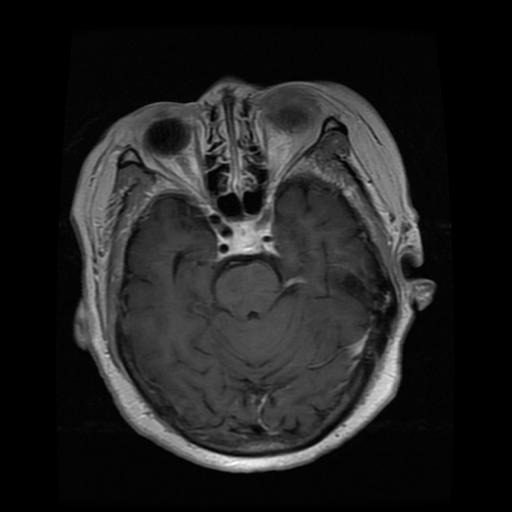
Label: pituitary